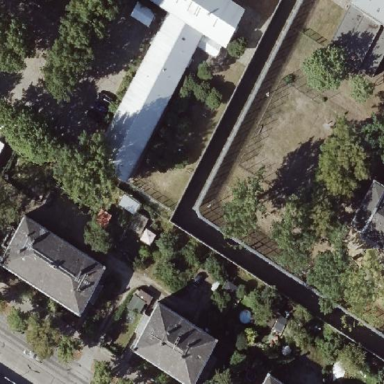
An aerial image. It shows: Prison.